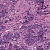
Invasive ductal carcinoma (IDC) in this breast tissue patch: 1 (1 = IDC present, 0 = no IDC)